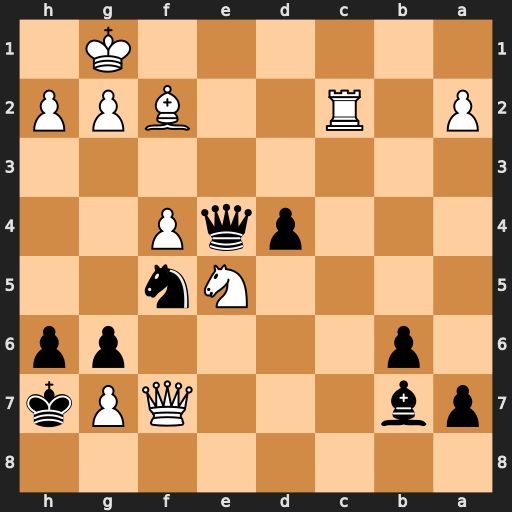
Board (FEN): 8/pb3QPk/1p4pp/4Nn2/3pqP2/8/P1R2BPP/6K1
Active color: b
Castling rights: -
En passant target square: -
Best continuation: Qxg2#